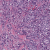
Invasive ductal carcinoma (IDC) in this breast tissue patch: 1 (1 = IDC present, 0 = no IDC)